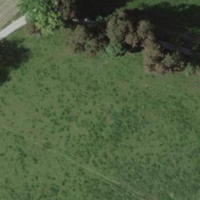
EUNIS habitat code: 24
Species observed at this site:
Pernis apivorus